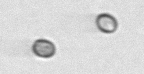
Label: Thalassiosira_sp_aff_mala